Interaction volume radius: 5 \u00c5
Interaction volume height: 15 \u00c5
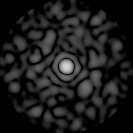
Disorder parameter: 0.7977